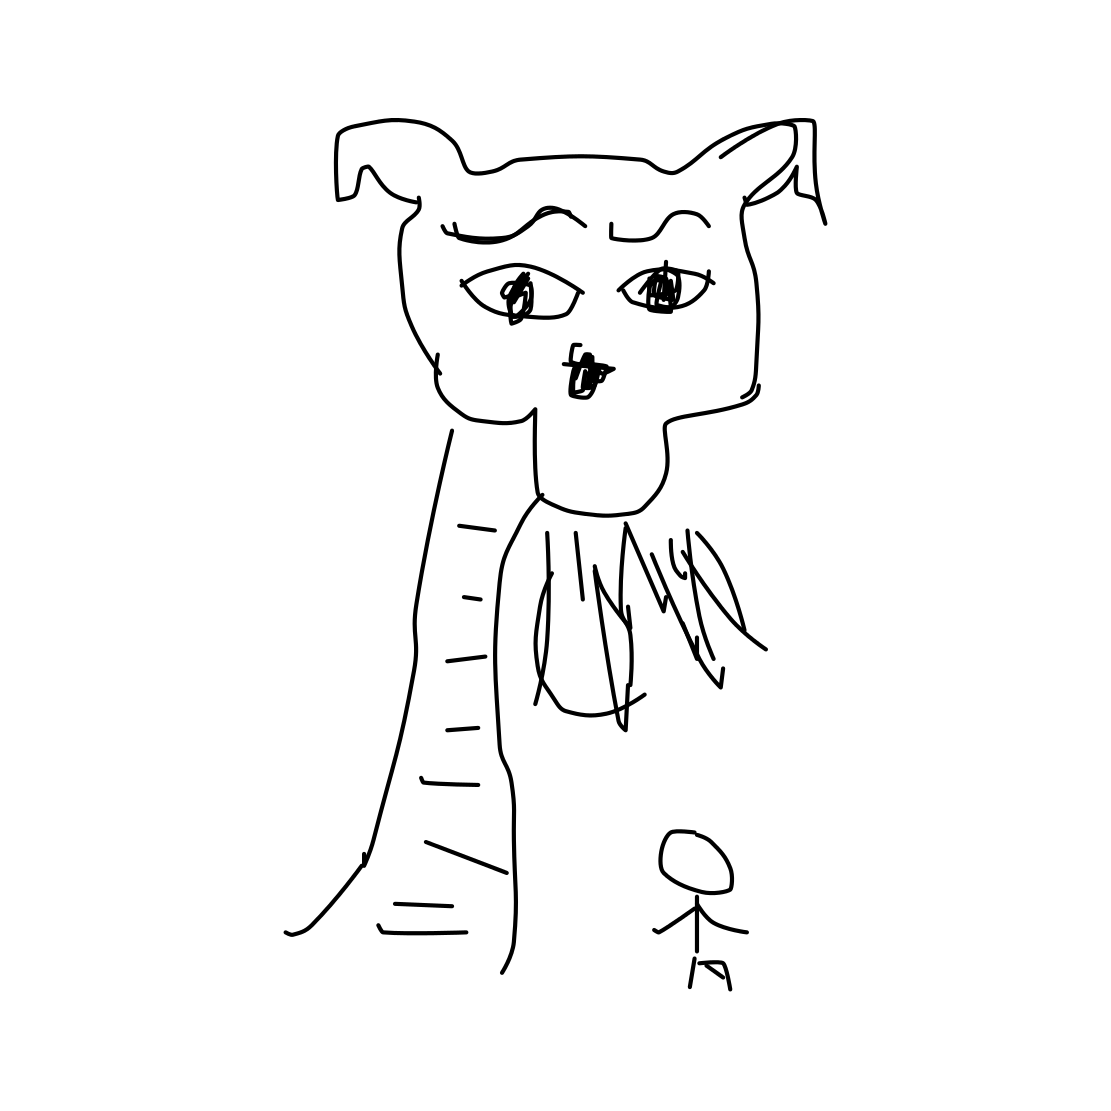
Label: dragon